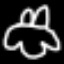
Label: frog